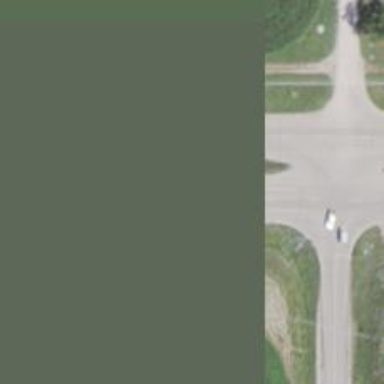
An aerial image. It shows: Trunk highway.